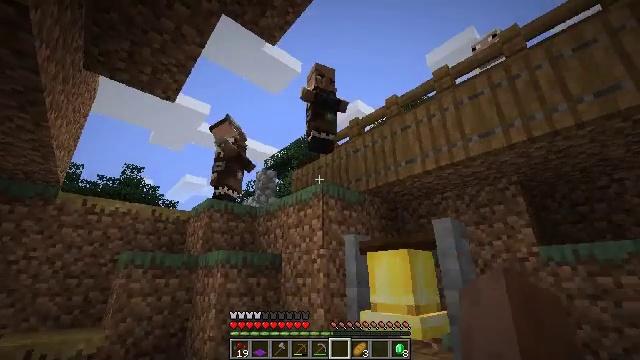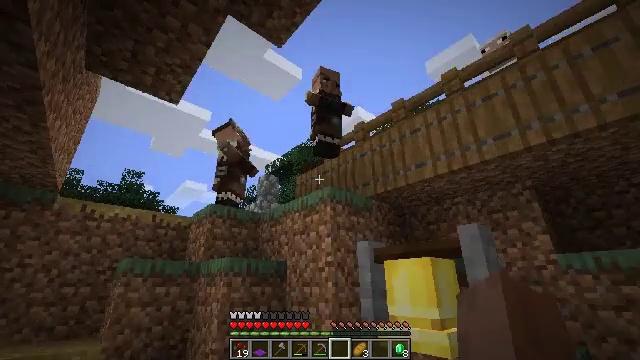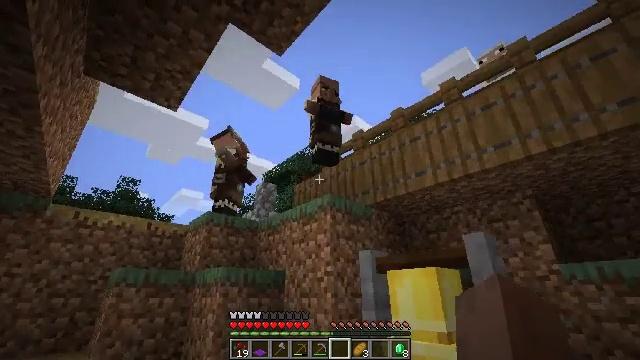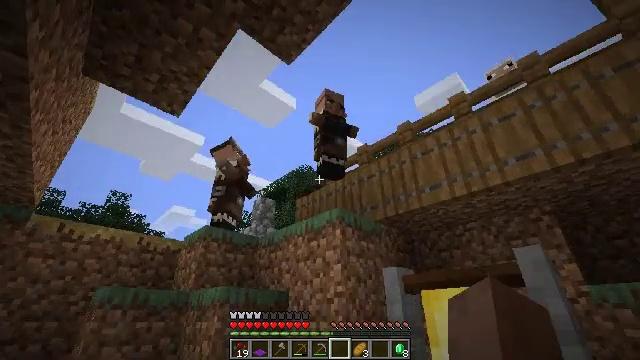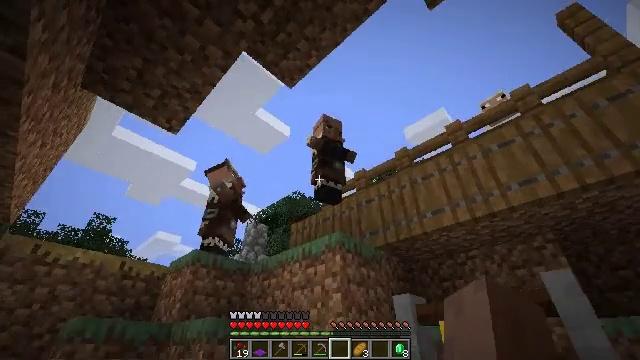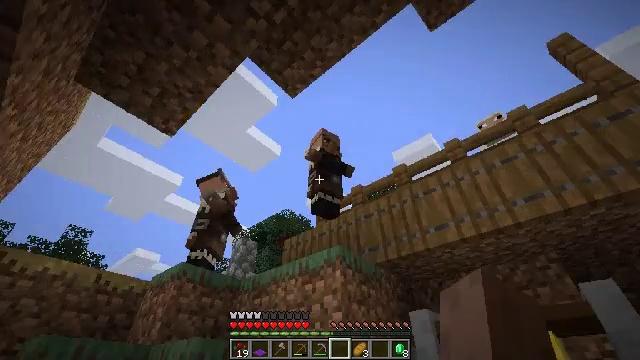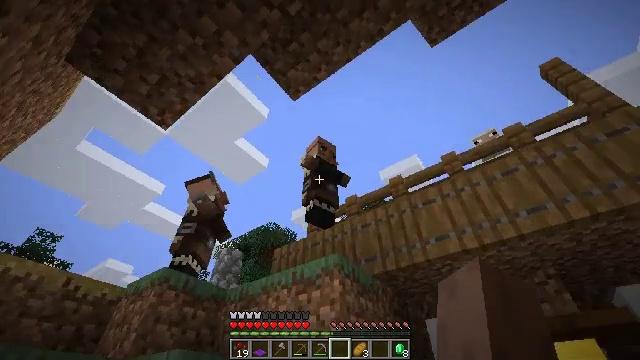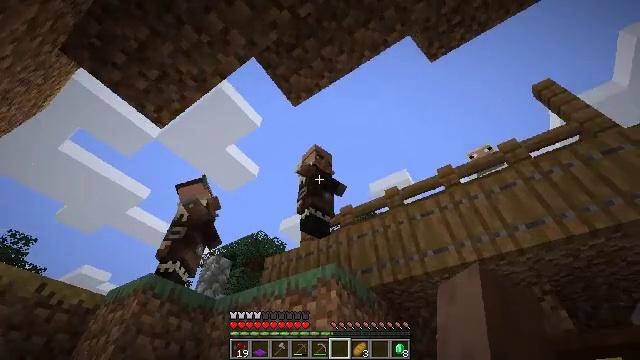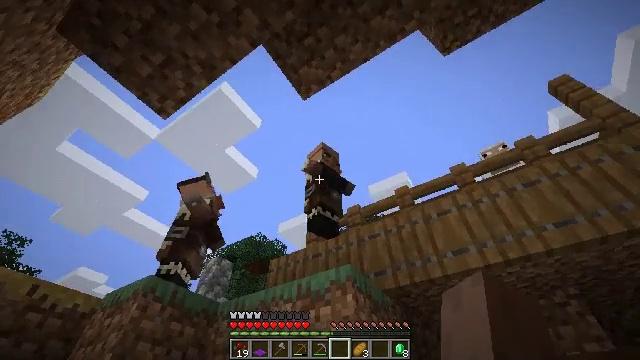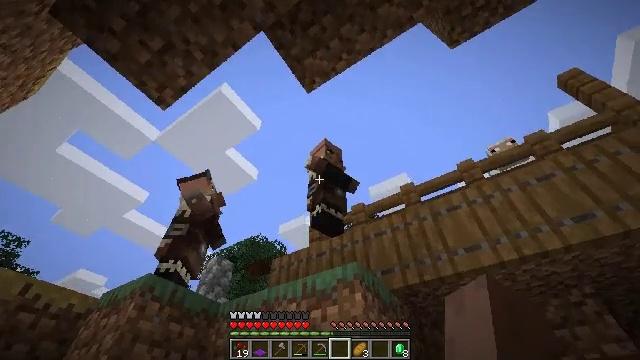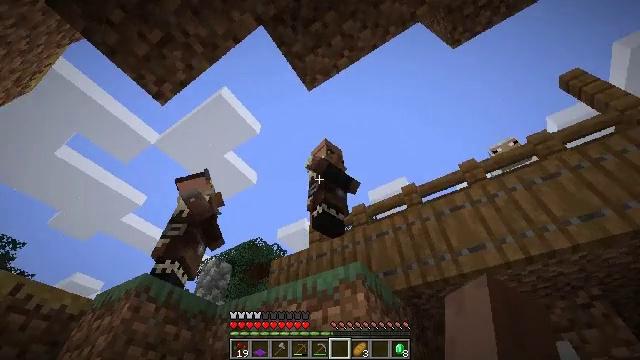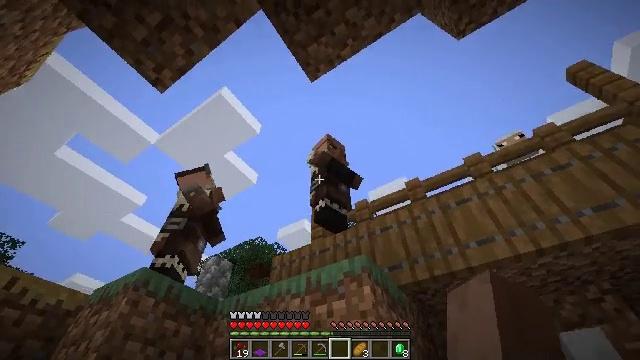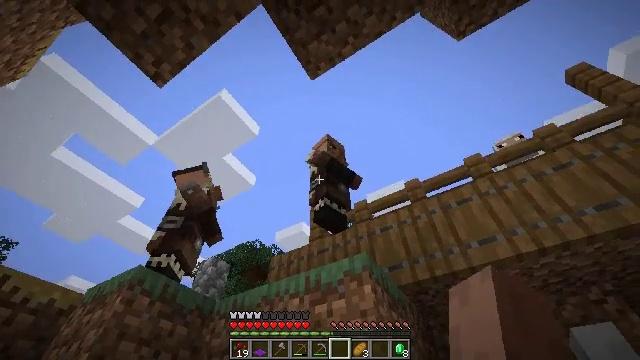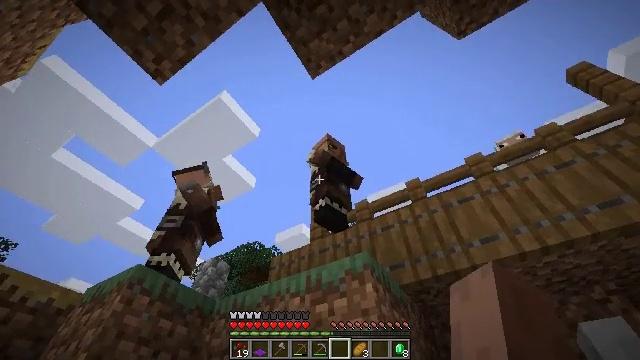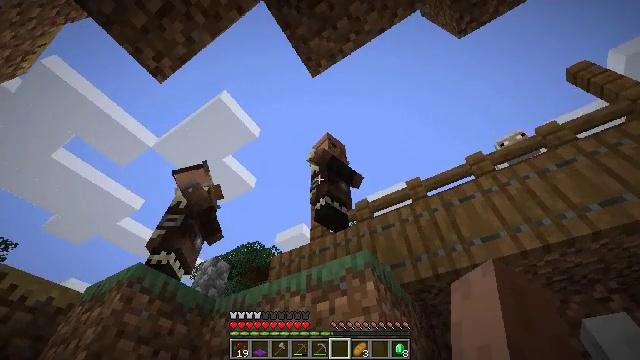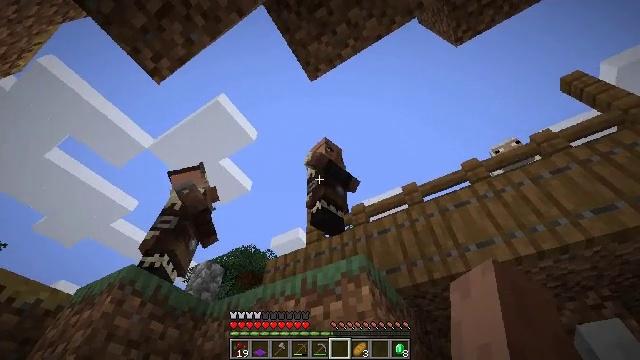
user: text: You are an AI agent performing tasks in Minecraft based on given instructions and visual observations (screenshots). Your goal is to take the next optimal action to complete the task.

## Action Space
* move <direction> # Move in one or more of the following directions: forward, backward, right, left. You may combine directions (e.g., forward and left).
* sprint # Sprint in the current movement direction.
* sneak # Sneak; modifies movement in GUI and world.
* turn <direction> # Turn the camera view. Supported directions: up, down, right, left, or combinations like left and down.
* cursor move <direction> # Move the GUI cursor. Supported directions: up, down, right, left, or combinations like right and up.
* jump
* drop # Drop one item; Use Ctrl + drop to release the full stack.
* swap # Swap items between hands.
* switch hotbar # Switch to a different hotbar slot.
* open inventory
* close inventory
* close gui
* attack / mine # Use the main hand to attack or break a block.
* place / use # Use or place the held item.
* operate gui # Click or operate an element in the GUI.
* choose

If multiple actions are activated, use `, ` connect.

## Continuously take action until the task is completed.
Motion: motion action
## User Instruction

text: Use wheat to craft bread.
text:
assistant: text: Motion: move forward and move left, turn up
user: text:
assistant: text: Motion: move forward and move left, turn up
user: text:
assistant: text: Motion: move forward and move left, turn right and up
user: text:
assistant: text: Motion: move forward and move left, turn right and up
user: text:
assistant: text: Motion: move forward and move left, turn right and up
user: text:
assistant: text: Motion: move forward and move left, turn right and up
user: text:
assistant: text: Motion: move forward and move left, turn right and up
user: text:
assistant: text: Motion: move forward
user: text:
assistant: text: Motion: move forward
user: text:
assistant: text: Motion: no_op
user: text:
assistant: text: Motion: no_op
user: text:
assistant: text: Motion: use / place
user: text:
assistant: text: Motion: use / place
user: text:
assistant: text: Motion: use / place
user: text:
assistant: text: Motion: turn right
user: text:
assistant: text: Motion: no_op
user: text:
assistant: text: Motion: no_op
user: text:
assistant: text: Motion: no_op
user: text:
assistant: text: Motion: no_op
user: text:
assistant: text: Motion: no_op
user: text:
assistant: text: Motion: no_op
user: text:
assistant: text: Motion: no_op
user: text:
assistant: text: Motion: no_op
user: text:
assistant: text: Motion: no_op
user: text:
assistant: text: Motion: use / place
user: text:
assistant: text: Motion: use / place
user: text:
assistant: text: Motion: use / place
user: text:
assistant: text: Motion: use / place
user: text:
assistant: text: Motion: no_op
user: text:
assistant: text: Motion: jump